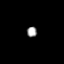
Tissue: prostate
Cell type: Epithelial cells
Senescence score: 0.3318
Nuclear area (px): 103
Mean DAPI intensity: 160.602